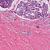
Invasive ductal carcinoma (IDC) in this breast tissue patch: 0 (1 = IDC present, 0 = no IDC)